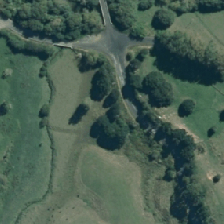
Land cover: deciduous_hardwood